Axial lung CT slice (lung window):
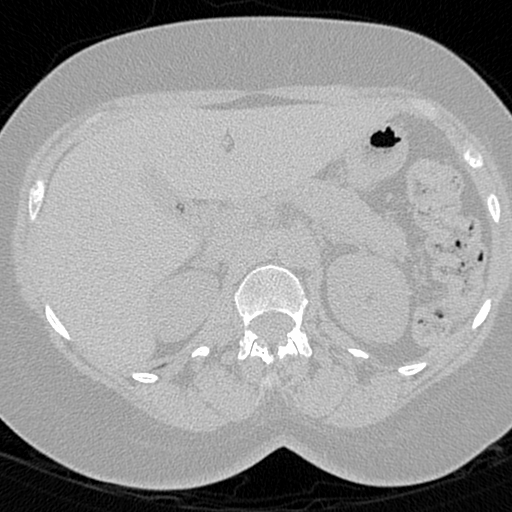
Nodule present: no